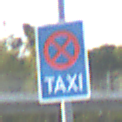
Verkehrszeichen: Taxenstand
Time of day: SunriseSunset
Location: Outdoor (Urban)
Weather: Clear
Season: NotSpecified
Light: Natural